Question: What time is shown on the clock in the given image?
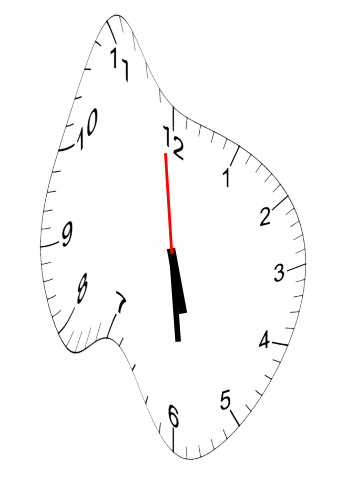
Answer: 05:28:59